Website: walmart
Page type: cart
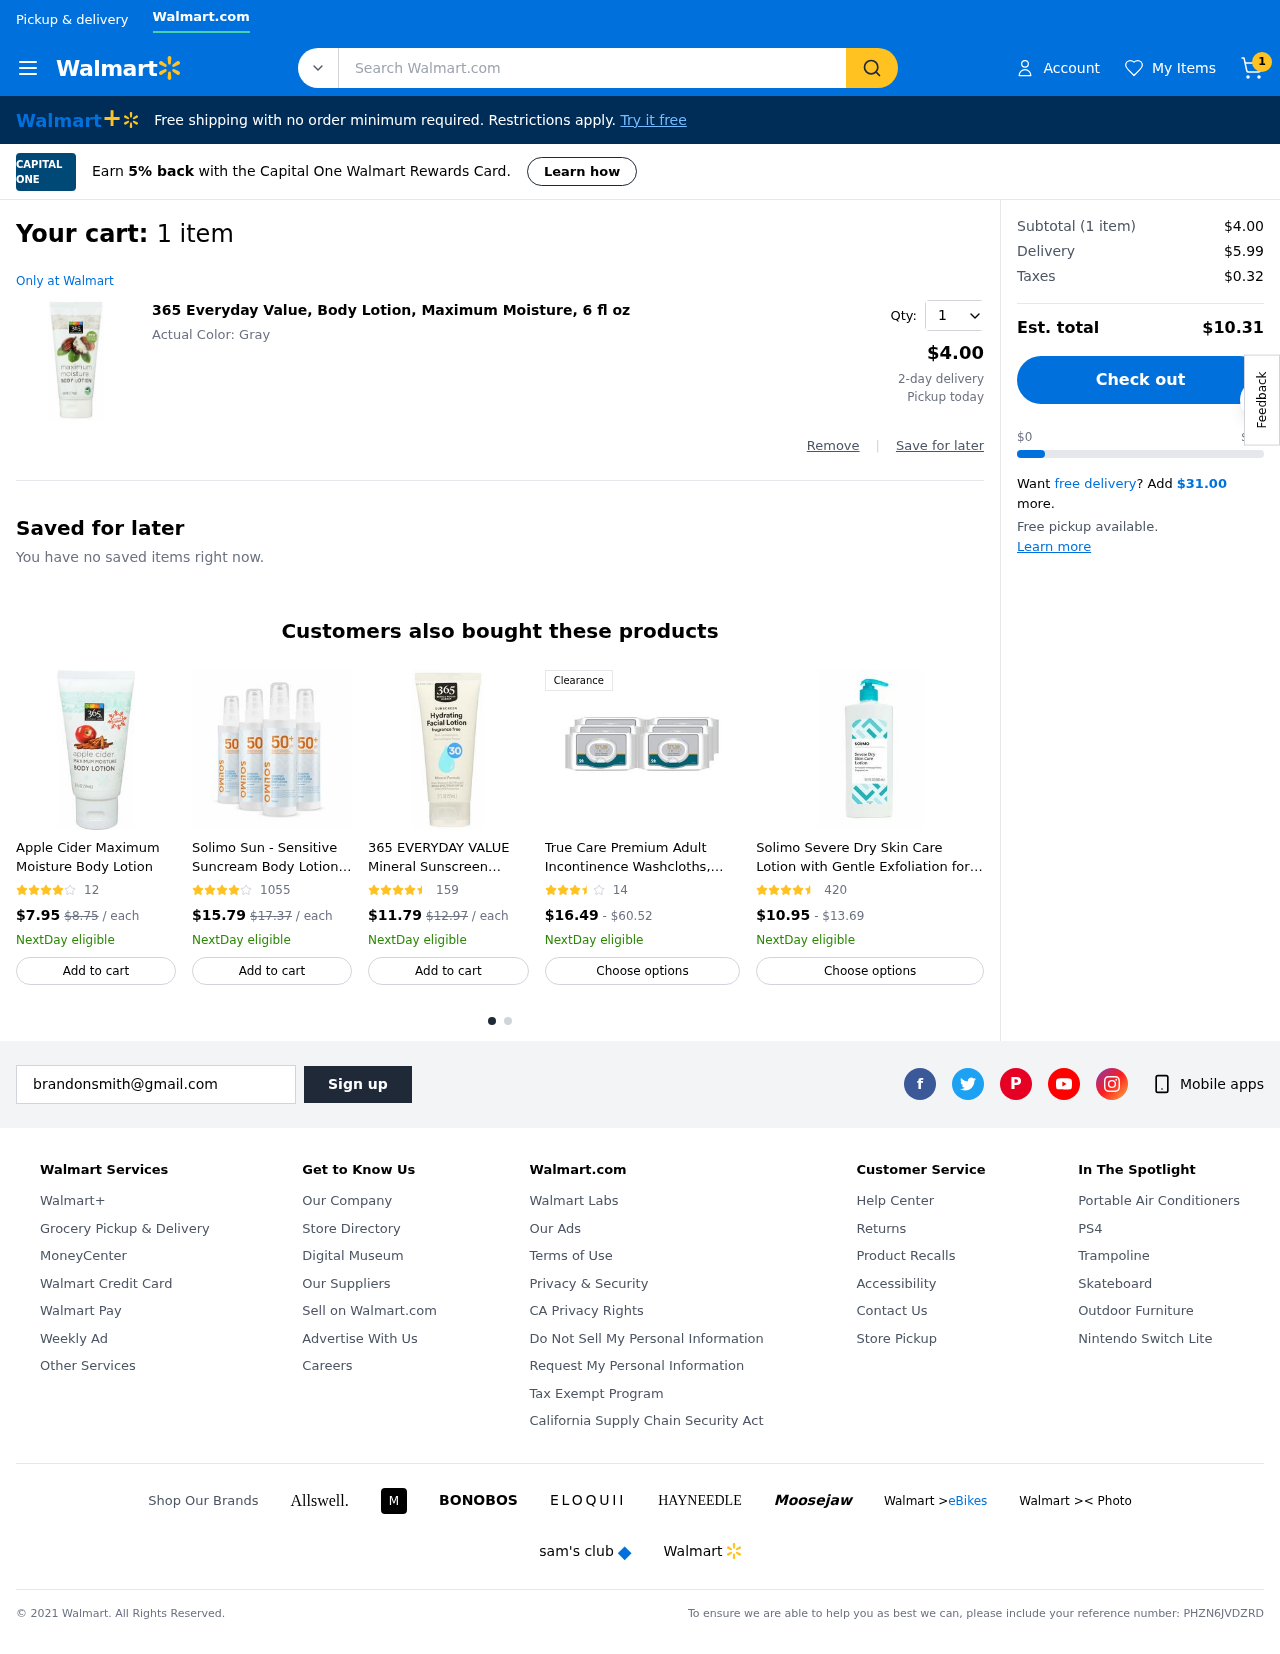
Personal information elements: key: PII_EMAIL
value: brandonsmith@gmail.com
Product elements: key: PRODUCT1_NAME
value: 365 Everyday Value, Body Lotion, Maximum Moisture, 6 fl oz
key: PRODUCT1_PRICE
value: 4
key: PRODUCT1_QUANTITY
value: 1
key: PRODUCT2_NAME
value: Apple Cider Maximum Moisture Body Lotion
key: PRODUCT2_NUM_RATINGS
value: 12
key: PRODUCT2_PRICE
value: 7.95
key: PRODUCT3_NAME
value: Solimo Sun - Sensitive Suncream Body Lotion SPF 50+ (4x 200ml)
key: PRODUCT3_NUM_RATINGS
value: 1055
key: PRODUCT3_PRICE
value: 15.79
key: PRODUCT4_NAME
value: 365 EVERYDAY VALUE Mineral Sunscreen Facial Lotion SPF 30, 2 FZ
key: PRODUCT4_NUM_RATINGS
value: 159
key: PRODUCT4_PRICE
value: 11.79
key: PRODUCT5_NAME
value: True Care Premium Adult Incontinence Washcloths, Soft Pack, 96 Count, Pack of 6
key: PRODUCT5_NUM_RATINGS
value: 14
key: PRODUCT5_PRICE
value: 16.49
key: PRODUCT6_NAME
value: Solimo Severe Dry Skin Care Lotion with Gentle Exfoliation for Sensitive Skin, 16.9 Fluid Ounce
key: PRODUCT6_NUM_RATINGS
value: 420
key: PRODUCT6_PRICE
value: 10.95
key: PRODUCT2_ORIGINAL_PRICE
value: $8.75
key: PRODUCT3_ORIGINAL_PRICE
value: $17.37
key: PRODUCT4_ORIGINAL_PRICE
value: $12.97
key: PRODUCT5_PRICE_MAX
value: $60.52
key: PRODUCT6_PRICE_MAX
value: $13.69
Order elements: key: ORDER_NUM_ITEMS
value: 1
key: ORDER_NUM_ITEMS
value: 1 item
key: ORDER_SUBTOTAL
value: $4.00
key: ORDER_SHIPPING_COST
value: $5.99
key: ORDER_TAX
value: $0.32
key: ORDER_TOTAL
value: $10.31
Search elements: key: HEADER_SEARCH
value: Search Walmart.com